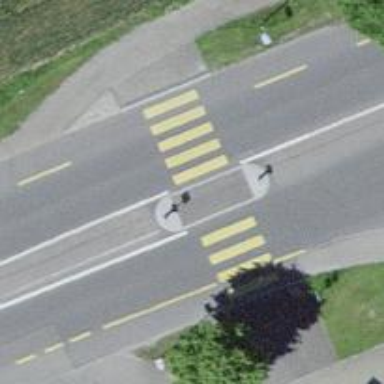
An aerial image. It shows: Crossing on the road.